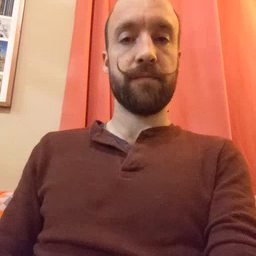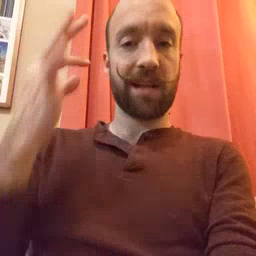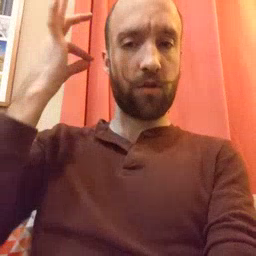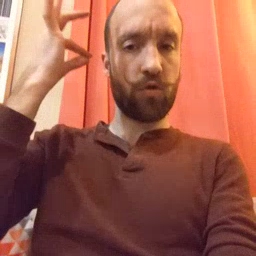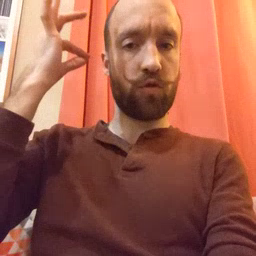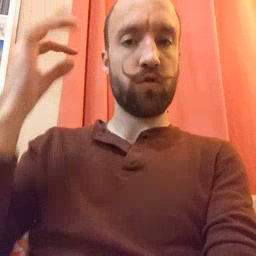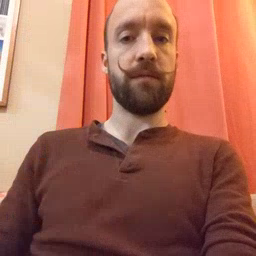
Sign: hair